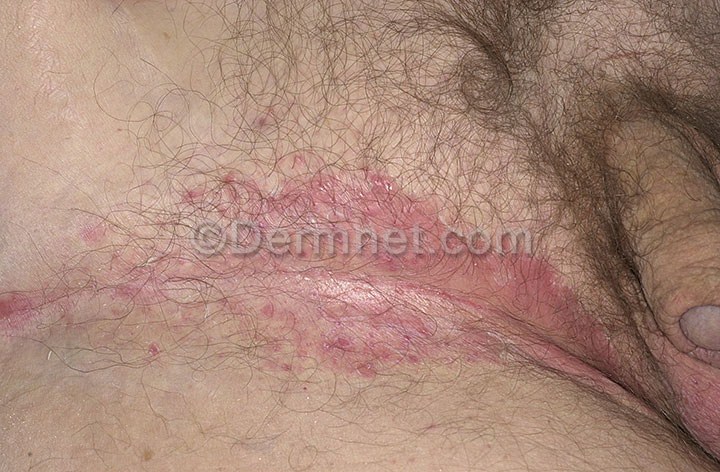
Disease: Tinea Ringworm Candidiasis and other Fungal Infections